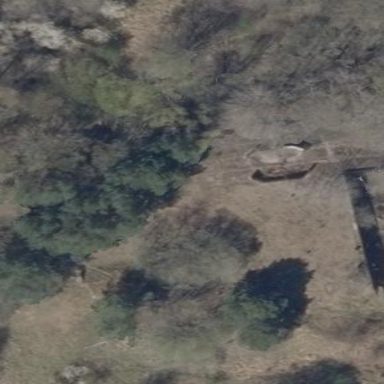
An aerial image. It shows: Military bunker for protection and defense.